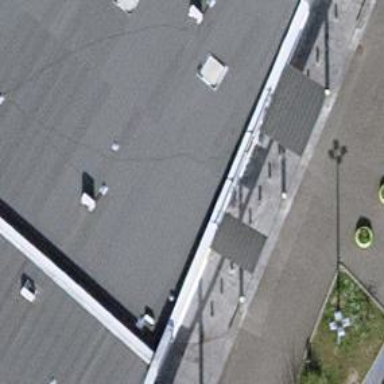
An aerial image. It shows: Clothing store.